Question: I've done my best to bring this down to a minimal working example, but please excuse the wall of code at the bottom. I've got a set of paths, in this particular case they spell the word "DOG". I'd like to scale them to fit in a box .
For example, with a suitable definition of 'DOG' I get:
'''
<g>
<svg height="141.23" width="400.0" x="0.0" y="0.0">
<rect height="100%" width="100%"
stroke='black' fill='purple'/>
<use xlink:href="#DOG"/>
</svg>
<svg height="73.34" width="210.81" x="189.18" y="273.94">
<rect height="100%" width="100%"
stroke='black' fill='purple'/>
<use xlink:href="#DOG"/>
</svg>
</g>
'''

I cannot figure out, using 'preserveAspectRatio='none'' or any other tricks to get my 'DOG' in the (lower) window to fit exactly. The result is always clipped. I can try to guess at a 'viewBox' but this is brittle, shouldn't I be able to do this at the upper level of the DOM here?
The complete code for the SVG is listed below:
'''
<svg version="1.2" width="400.0pt" xmlns="http://www.w3.org/2000/svg" xmlns:xlink="http://www.w3.org/1999/xlink">
<g>
<svg height="141.23" width="400.0" x="0.0" y="0.0">
<rect height="100%" width="100%"
stroke='black' fill='purple'/>
<use xlink:href="#DOG"/>
</svg>
<svg height="73.34" width="210.81" x="189.18" y="273.94">
<rect height="100%" width="100%"
stroke='black' fill='purple'/>
<use xlink:href="#DOG"/>
</svg>
</g>
<defs>
<symbol id="DOG">
<defs>
<g>
<symbol id="letter_D" overflow="visible">
<path d="M 131.5 -66.953125 C 131.5 -104.609375 106.203125 -136.09375 73.71875 -136.09375 L 10.359375 -136.09375 L 10.359375 -130.90625 C 24.109375 -130.90625 26.296875 -130.90625 26.296875 -<PHONE> L 26.296875 -14.140625 C 26.296875 -5.1875 24.109375 -5.1875 10.359375 -5.1875 L 10.359375 0 L 73.71875 0 C 105.796875 0 131.5 -29.484375 131.5 -66.953125 Z M 116.765625 -66.953125 C 116.765625 -38.859375 108.59375 -27.5 <PHONE>.109375 C 100.03125 -15.9375 88.671875 -5.1875 69.734375 -5.1875 L 47.421875 -5.1875 C 39.453125 -5.1875 39.046875 -6.171875 39.046875 -12.953125 L 39.046875 -123.140625 C 39.046875 -129.90625 39.453125 -130.90625 47.421875 -130.90625 L 69.734375 -130.90625 C 86.28125 -130.90625 116.765625 -121.140625 116.765625 -66.953125 Z " style="stroke:none;">
</path>
</symbol>
<symbol id="letter_O" overflow="visible">
<path d="M 134.09375 -67.75 C 134.09375 -108.59375 <PHONE>.28125 71.734375 -139.28125 C 37.859375 -139.28125 9.171875 -<PHONE> 9.171875 -67.75 C 9.171875 -27.296875 38.25 3.1875 71.53125 3.1875 C 105.609375 3.1875 134.09375 -27.890625 134.09375 -67.75 Z M 118.953125 -70.328125 C 118.953125 -22.3125 93.640625 -0.40625 71.734375 -0.40625 C 49.015625 -0.40625 24.3125 -23.109375 24.3125 -70.328125 C 24.3125 -117.359375 51.40625 -<PHONE> 71.53125 -<PHONE> C 92.65625 -<PHONE> 118.953125 -116.765625 118.953125 -70.328125 Z " style="stroke:none;">
</path>
</symbol>
<symbol id="letter_G" overflow="visible">
<path d="M <PHONE>.21875 L <PHONE>.40625 C 131.90625 -53 121.140625 -53 115.765625 -53 L 87.078125 -53.40625 L 87.078125 -48.21875 L 93.046875 -48.21875 C <PHONE>.21875 110.578125 -46.03125 110.578125 -38.859375 L 110.578125 -25.703125 C 110.578125 -3.78125 84.6875 -2 78.5 -2 C 57.984375 -2 24.3125 -16.140625 24.3125 -68.140625 C 24.3125 -120.140625 57.390625 -134.09375 76.71875 -134.09375 C 99.21875 -134.<PHONE>.5625 119.34375 -86.875 C 119.75 -84.484375 119.75 -84.078125 121.546875 -84.078125 C 123.734375 -84.078125 123.734375 -84.484375 123.734375 -88.0625 L 123.734375 -135.296875 C 123.734375 -138.875 123.53125 -139.078125 122.34375 -139.078125 C 121.546875 -139.078125 121.34375 -138.875 119.953125 -136.484375 L <PHONE>.75 C 101.421875 -132.109375 89.46875 -139.28125 74.125 -139.28125 C 40.046875 -139.28125 9.171875 -<PHONE> 9.171875 -68.140625 C 9.171875 -27.296875 39.453125 3.1875 74.515625 3.1875 C 90.65625 3.1875 106.40625 -2.59375 112.578125 -13.953125 C 115.96875 -5.78125 121.546875 -0.203125 122.53125 -0.203125 C 123.53125 -0.203125 123.734375 -0.40625 123.734375 -3.984375 L 123.734375 -39.65625 C 123.734375 -47.21875 124.328125 -48.21875 <PHONE>.21875 Z " style="stroke:none;">
</path>
</symbol>
</g>
</defs>
<g style="fill:rgb(0%,0%,0%);fill-opacity:1;">
<use x="-10.359" xlink:href="#letter_D" y="139.247"/>
<use x="130.512871" xlink:href="#letter_O" y="139.247"/>
<use x="273.975031" xlink:href="#letter_G" y="139.247"/>
</g>
</symbol>
</defs>
</svg>
'''
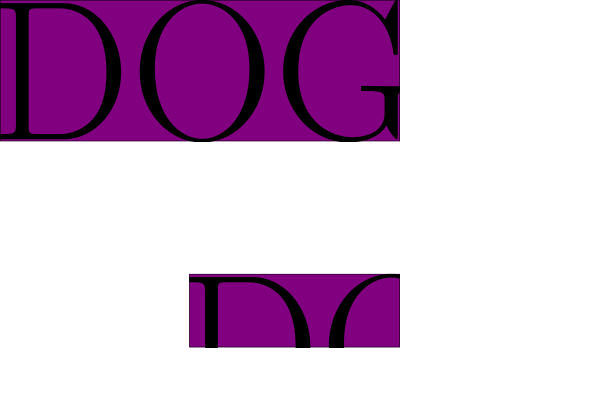
Answer: Use scale in the <URL> attribute in an outer '<g>' container.
'''
transform="scale(x, y)"
'''
With a little JavaScript, you can find the dimensions about an arbitrary path:
'''
var box = path.getBBox();
var eleWidth = box.width, eleHeight = box.height;
'''